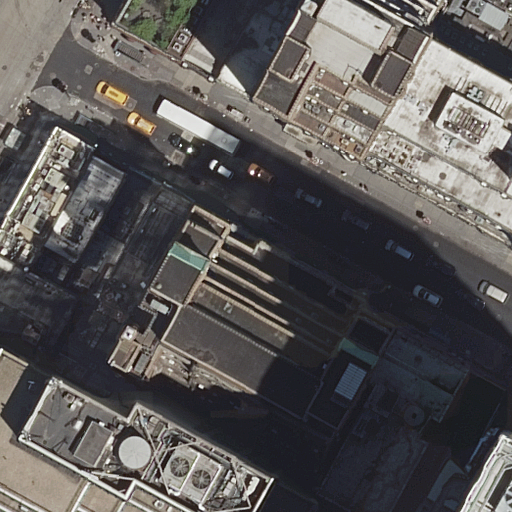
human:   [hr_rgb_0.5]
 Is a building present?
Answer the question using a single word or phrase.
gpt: yes

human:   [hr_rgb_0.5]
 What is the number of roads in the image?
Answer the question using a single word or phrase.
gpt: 2

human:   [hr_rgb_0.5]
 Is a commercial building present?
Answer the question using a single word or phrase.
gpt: no

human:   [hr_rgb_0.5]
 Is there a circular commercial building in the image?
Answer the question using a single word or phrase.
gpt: no

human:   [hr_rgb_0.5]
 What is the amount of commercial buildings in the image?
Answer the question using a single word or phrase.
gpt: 0

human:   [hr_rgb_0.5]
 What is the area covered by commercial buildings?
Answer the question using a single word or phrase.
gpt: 0m2

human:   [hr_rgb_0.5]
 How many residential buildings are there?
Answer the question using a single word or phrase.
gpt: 18

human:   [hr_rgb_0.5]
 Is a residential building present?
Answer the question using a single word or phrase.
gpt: yes

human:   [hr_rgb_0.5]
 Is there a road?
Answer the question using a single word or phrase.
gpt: yes

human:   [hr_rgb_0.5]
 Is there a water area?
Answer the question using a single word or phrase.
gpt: no

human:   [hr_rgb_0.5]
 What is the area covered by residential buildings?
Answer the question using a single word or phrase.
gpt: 6682m2

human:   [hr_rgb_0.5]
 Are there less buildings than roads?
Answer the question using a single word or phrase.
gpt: no

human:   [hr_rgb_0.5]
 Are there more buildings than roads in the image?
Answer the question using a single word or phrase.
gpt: yes

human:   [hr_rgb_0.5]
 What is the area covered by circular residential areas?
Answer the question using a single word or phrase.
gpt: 0m2

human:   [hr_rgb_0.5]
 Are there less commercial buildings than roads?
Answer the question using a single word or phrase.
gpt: yes

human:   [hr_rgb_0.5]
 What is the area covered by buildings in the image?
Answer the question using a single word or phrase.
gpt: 6682m2

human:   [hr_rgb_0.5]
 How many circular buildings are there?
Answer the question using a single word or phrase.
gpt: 0

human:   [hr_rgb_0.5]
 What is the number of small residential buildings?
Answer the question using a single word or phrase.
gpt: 3

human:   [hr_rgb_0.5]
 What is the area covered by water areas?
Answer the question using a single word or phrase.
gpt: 0m2

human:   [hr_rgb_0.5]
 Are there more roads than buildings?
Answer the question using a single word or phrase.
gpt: no

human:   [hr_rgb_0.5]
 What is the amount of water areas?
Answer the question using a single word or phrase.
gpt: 0

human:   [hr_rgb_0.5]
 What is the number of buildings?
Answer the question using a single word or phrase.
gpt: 18

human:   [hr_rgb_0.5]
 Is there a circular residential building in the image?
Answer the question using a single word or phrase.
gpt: no

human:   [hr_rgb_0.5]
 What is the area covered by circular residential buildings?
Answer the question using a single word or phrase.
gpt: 0m2

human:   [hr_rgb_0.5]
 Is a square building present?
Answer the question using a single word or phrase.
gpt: no

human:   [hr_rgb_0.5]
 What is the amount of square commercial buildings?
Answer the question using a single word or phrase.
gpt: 0

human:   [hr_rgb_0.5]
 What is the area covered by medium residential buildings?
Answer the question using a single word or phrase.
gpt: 2372m2

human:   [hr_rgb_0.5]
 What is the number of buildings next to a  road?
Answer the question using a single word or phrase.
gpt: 18

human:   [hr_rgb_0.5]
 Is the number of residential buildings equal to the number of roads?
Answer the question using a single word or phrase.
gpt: no

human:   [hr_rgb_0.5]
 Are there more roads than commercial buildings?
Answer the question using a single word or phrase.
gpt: yes

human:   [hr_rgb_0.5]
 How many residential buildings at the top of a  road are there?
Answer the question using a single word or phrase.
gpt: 6

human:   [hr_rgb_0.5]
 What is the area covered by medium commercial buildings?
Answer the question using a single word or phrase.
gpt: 0m2

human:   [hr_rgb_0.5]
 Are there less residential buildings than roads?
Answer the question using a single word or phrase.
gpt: no

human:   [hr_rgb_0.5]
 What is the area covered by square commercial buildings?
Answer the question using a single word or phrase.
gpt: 0m2

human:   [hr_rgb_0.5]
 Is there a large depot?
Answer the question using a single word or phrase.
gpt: no

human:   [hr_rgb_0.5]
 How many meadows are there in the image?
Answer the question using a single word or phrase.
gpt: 0

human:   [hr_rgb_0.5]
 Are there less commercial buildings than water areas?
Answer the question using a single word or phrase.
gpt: no

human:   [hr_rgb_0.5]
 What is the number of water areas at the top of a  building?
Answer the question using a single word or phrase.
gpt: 0

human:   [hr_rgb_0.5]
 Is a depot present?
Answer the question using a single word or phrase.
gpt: no

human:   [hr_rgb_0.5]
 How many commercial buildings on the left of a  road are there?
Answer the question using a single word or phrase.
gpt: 0

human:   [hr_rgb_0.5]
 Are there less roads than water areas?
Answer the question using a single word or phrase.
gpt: no

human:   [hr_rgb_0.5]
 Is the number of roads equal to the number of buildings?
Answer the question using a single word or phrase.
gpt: no

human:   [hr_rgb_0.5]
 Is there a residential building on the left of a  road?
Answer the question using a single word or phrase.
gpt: yes

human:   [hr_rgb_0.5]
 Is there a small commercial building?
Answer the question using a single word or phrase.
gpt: no

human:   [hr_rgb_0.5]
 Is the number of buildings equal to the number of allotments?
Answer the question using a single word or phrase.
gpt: no

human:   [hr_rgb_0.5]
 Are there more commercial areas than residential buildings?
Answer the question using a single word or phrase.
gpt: no

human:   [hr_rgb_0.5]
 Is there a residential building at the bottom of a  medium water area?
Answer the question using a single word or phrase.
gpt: no

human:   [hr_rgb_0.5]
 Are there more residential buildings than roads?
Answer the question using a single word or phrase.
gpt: yes

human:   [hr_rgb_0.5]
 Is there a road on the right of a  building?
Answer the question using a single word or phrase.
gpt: no

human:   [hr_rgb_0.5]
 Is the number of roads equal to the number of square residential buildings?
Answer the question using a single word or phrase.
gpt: no

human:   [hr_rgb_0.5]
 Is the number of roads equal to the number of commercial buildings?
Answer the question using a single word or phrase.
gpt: no

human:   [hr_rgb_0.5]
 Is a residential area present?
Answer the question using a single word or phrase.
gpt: no

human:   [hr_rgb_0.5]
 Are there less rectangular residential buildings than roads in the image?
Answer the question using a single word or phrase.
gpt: no

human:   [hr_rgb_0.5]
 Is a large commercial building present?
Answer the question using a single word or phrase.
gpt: no

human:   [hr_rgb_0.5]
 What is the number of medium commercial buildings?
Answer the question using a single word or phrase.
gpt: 0

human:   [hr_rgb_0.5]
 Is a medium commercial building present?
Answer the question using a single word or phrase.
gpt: no

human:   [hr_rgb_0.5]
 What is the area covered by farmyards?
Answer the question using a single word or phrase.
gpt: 0m2

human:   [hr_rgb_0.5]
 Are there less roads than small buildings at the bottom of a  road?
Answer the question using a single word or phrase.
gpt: no

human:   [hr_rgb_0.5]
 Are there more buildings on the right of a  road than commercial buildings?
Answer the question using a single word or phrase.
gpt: yes

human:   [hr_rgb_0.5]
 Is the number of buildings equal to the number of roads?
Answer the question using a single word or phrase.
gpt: no

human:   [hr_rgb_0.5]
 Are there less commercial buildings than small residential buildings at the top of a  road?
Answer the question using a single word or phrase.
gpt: yes

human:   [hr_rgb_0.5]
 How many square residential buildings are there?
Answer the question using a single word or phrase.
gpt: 0

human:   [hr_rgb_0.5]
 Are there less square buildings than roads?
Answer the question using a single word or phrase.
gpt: yes

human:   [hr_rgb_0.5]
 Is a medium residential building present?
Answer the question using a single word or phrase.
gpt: yes